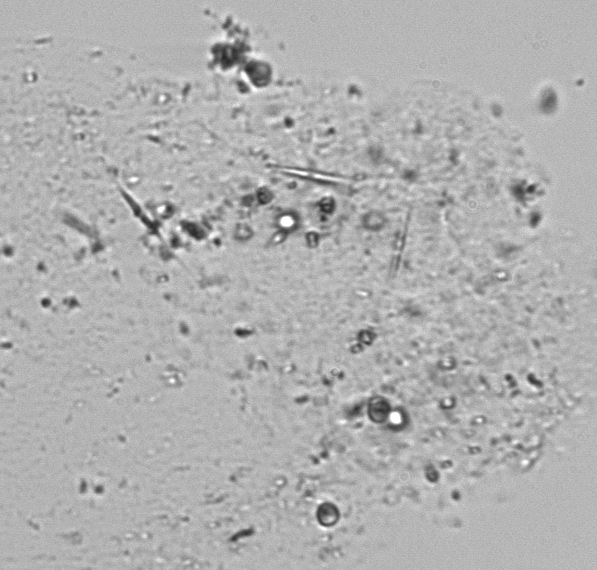
Label: Phaeocystis